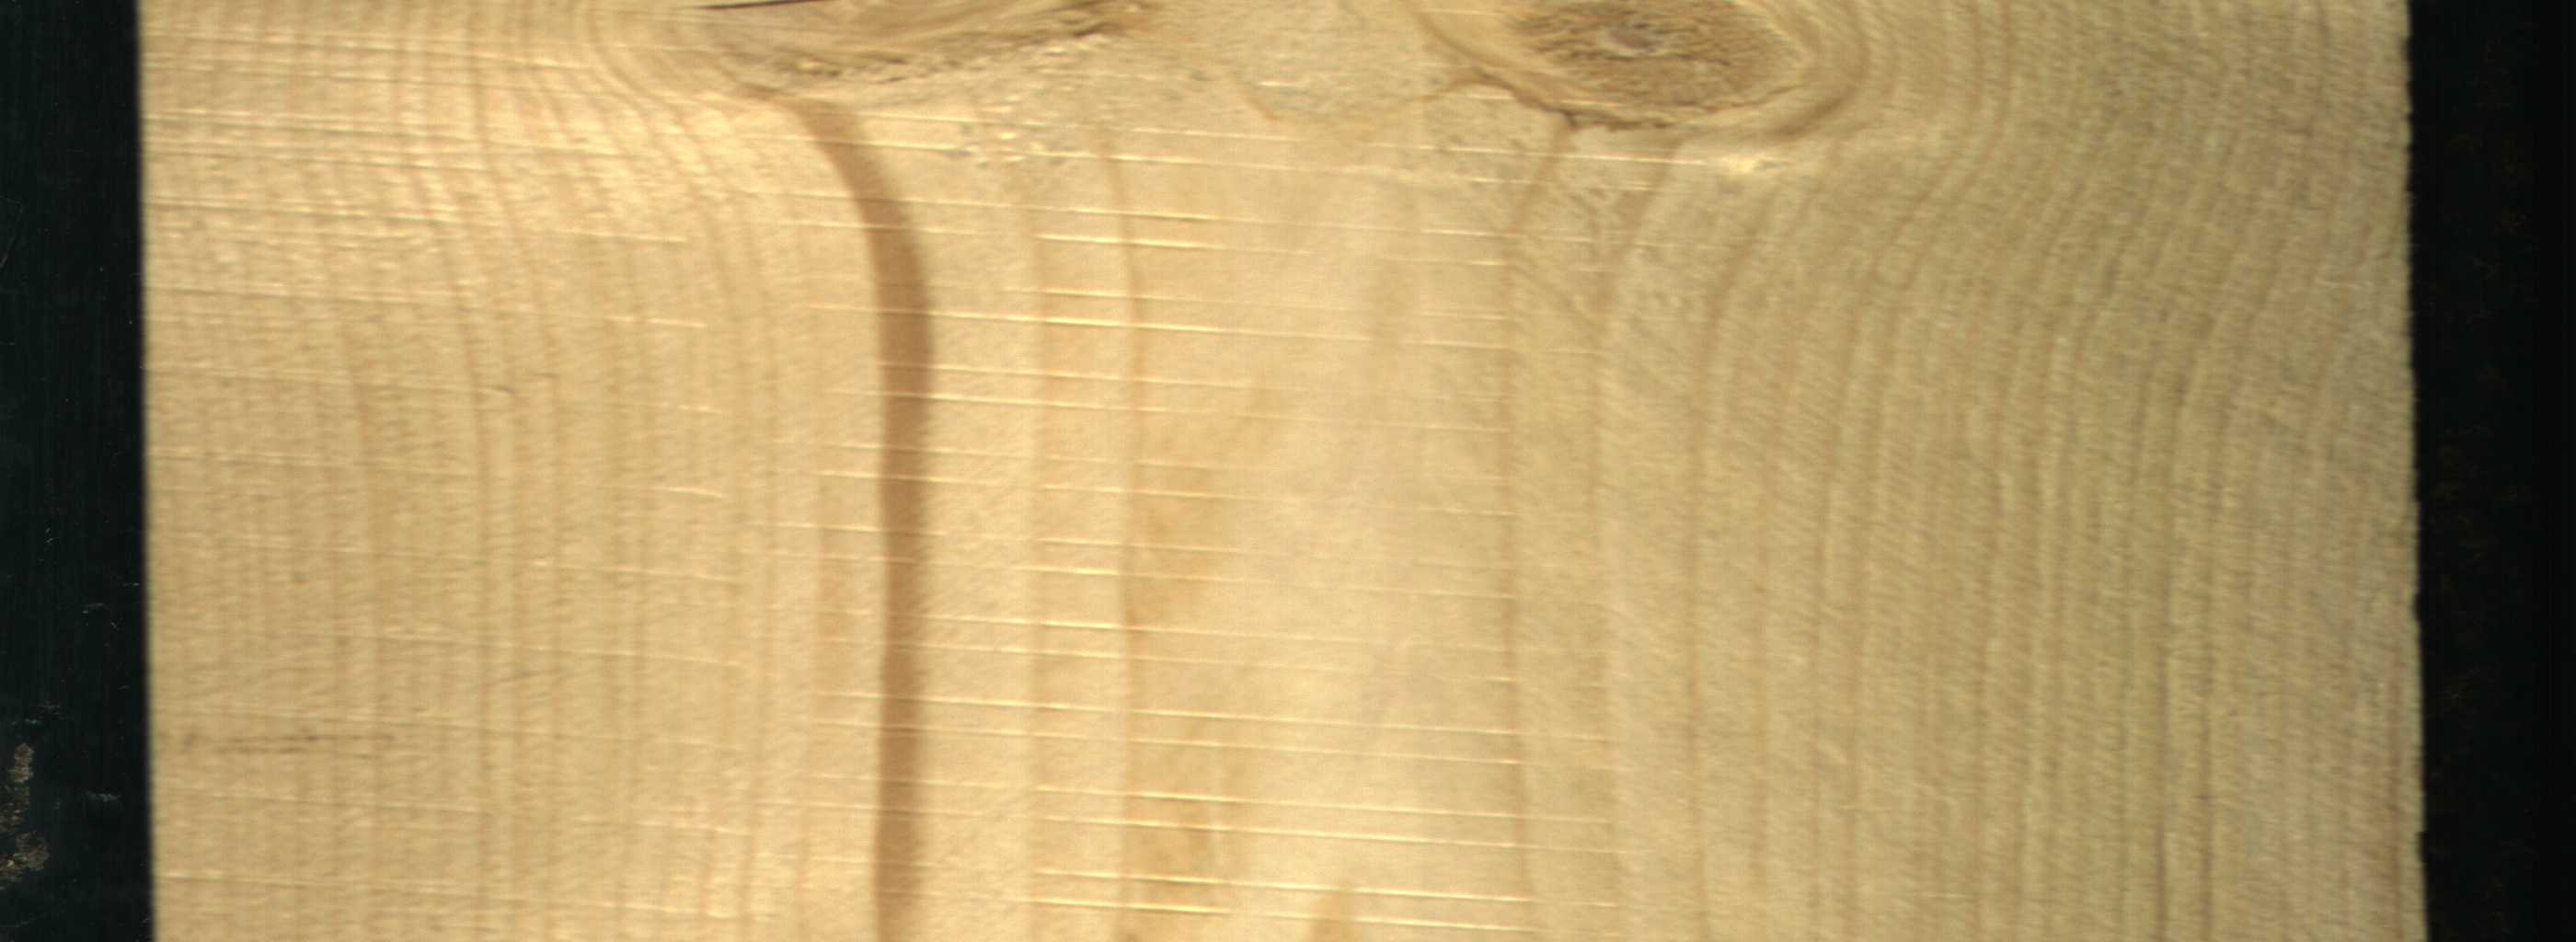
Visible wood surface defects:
Quartzity
Live_Knot
Live_Knot